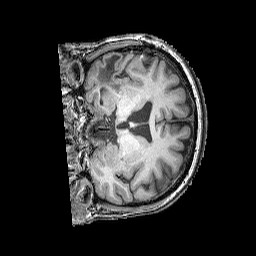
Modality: T1w
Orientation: coronal
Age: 58
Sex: female
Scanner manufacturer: siemens
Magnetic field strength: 3 T
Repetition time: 2.25 s
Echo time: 0.00411 s